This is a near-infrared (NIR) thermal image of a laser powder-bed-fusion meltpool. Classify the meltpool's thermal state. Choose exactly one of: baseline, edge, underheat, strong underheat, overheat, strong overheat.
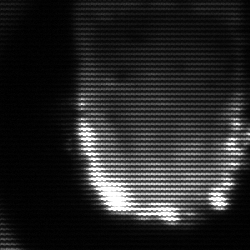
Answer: baseline